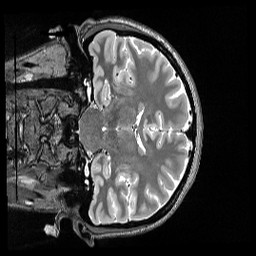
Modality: T2w
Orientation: coronal
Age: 21
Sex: female
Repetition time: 3.2 s
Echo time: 0.563 s